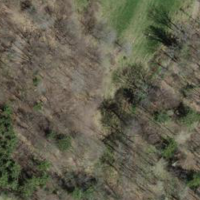
EUNIS habitat code: 41
Species observed at this site:
Allium ursinum